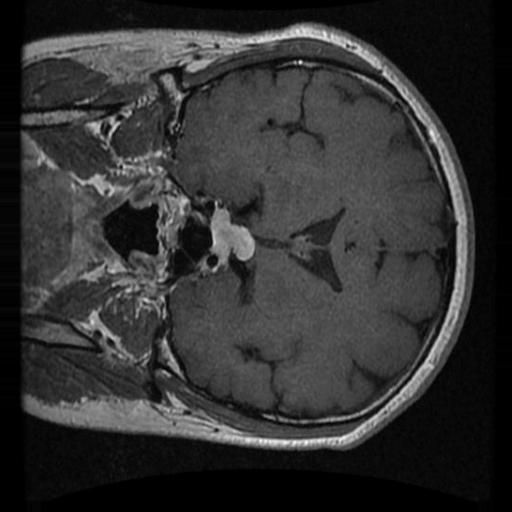
Label: brain_tumor